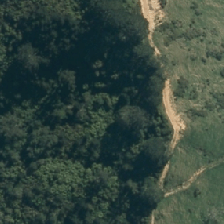
Land cover: indigenous_forest